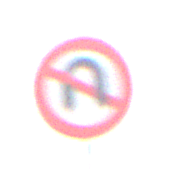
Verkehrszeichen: VerbotWenden
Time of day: Midday
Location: Roofed (Beach)
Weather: Overcast
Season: NotSpecified
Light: Natural